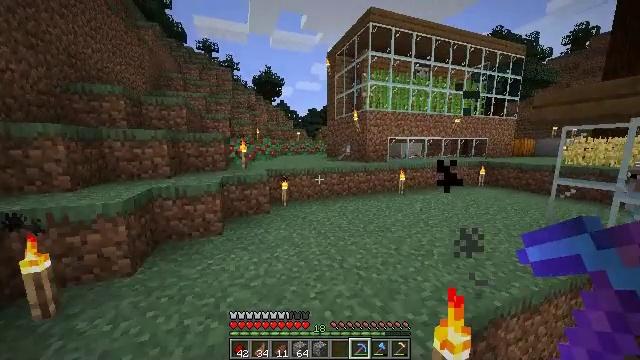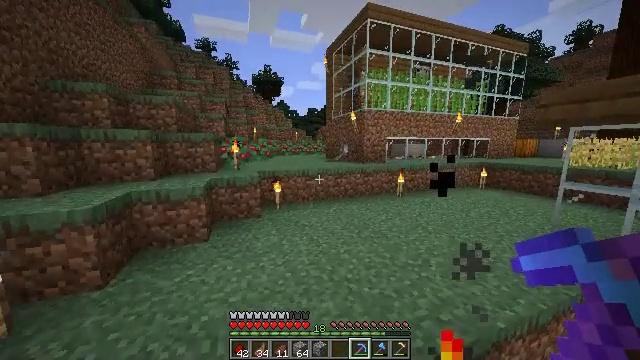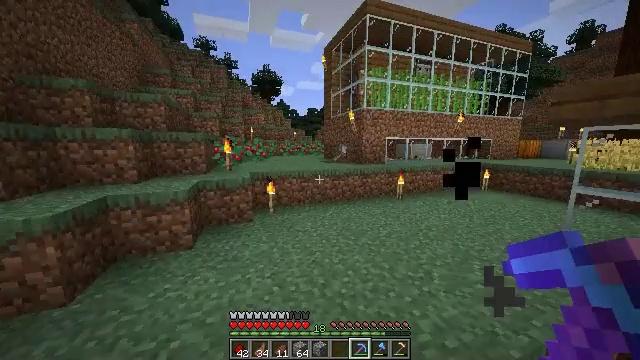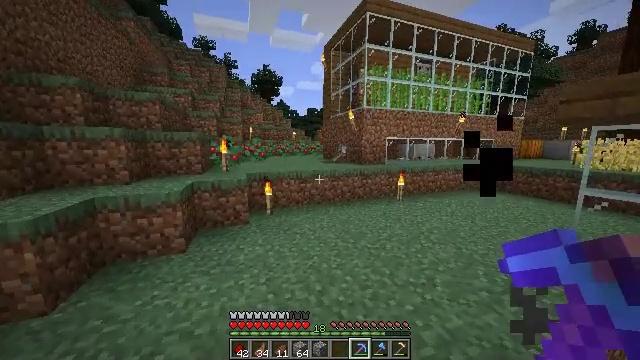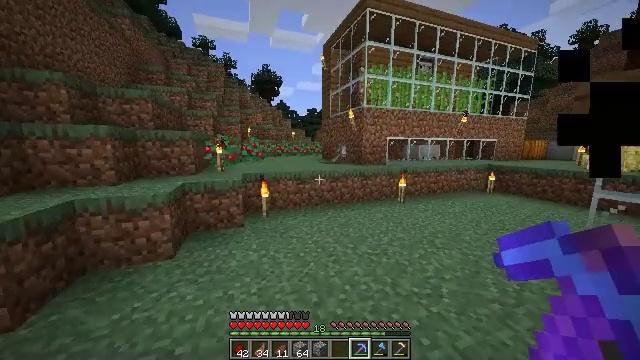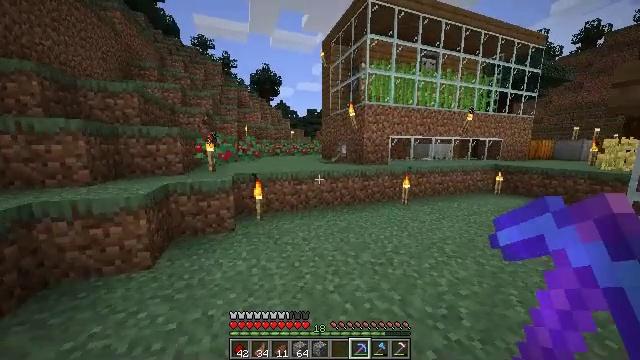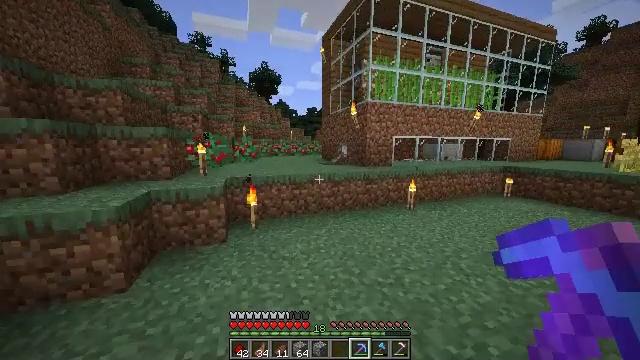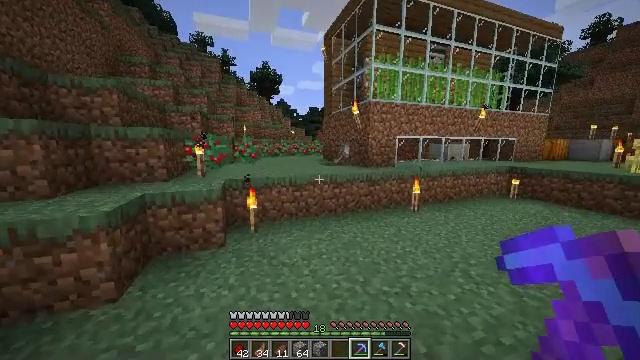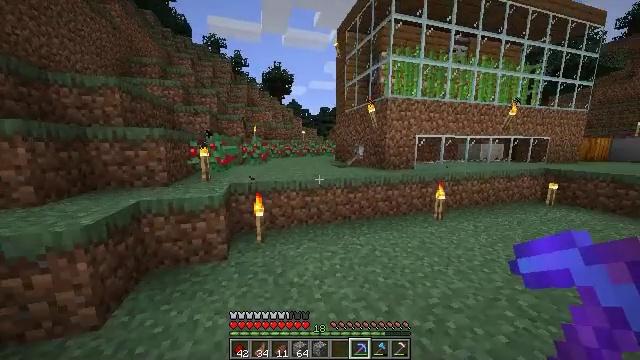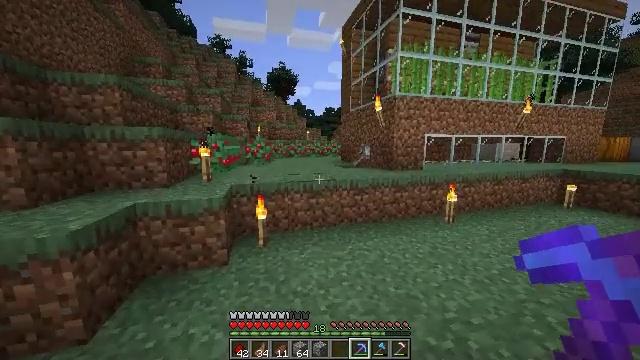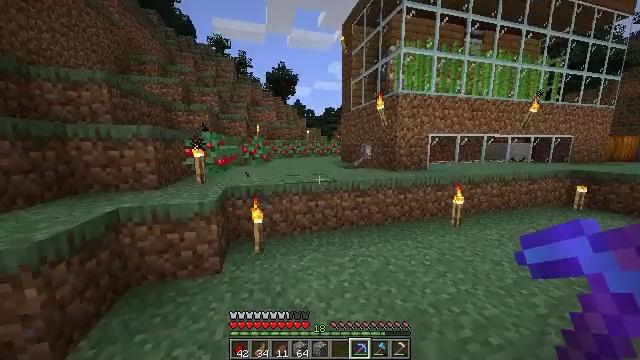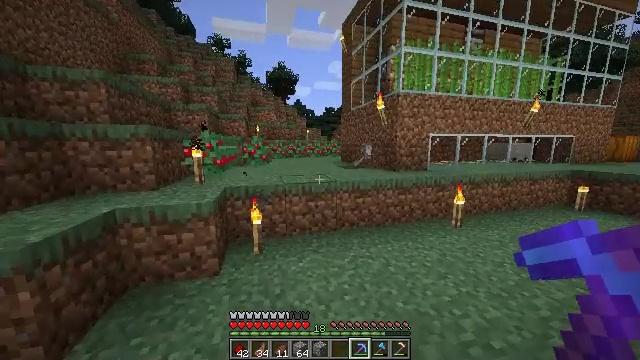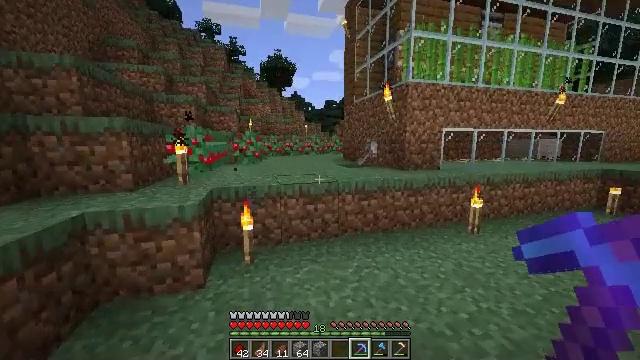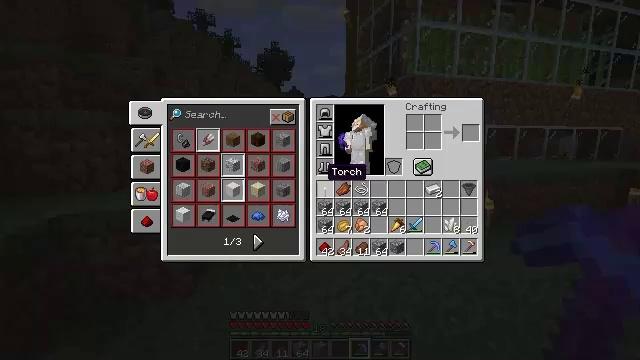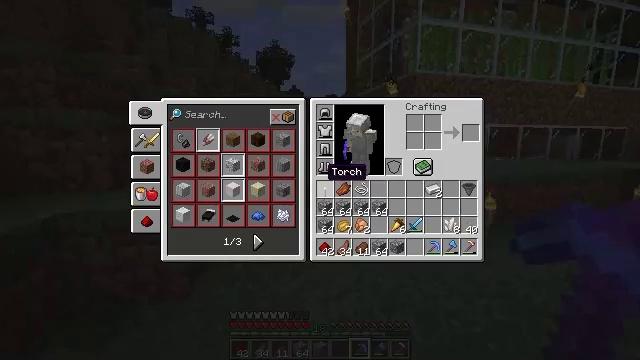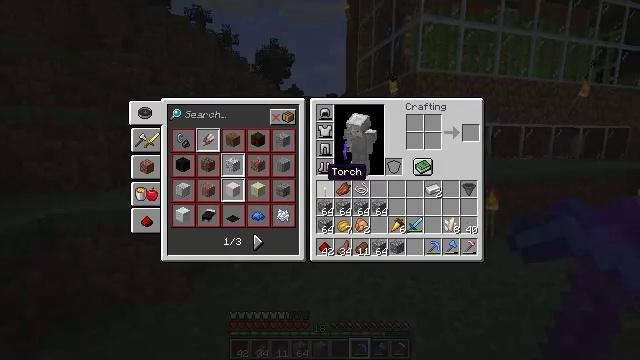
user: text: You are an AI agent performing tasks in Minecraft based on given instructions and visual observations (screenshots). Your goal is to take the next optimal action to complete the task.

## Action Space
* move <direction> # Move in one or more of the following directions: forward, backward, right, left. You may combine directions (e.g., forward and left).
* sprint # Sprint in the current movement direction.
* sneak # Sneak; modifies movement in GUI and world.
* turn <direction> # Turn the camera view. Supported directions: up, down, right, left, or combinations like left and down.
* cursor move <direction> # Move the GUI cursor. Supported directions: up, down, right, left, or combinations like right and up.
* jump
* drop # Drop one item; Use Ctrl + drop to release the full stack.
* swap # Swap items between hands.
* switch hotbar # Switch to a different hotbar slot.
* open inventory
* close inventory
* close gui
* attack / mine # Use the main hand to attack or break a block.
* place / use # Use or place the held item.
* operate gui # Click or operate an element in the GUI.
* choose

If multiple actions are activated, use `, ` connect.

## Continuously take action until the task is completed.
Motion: motion action
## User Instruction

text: Break the mature wheat plants.
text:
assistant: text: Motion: move forward, sprint
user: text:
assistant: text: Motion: move forward, sprint
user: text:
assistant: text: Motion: move forward, sprint
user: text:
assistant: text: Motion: move forward, sprint
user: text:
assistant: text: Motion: move forward
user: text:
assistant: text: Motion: move forward
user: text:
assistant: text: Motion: move forward
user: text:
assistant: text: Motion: move forward, turn left
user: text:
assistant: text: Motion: move forward, turn left
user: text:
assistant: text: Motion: no_op
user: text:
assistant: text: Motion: no_op
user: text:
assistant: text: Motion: no_op
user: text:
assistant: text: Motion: open inventory
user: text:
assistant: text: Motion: open inventory
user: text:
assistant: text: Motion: open inventory
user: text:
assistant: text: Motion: no_op
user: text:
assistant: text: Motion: no_op
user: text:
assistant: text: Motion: no_op
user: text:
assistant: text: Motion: no_op
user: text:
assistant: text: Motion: turn right
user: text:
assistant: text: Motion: turn right
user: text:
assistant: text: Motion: turn right and down
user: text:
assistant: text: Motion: turn right
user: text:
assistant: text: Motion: turn right
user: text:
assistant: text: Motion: turn right
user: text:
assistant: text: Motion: turn right
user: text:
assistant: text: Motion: no_op
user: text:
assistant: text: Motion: no_op
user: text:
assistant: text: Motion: no_op
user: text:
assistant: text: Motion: no_op